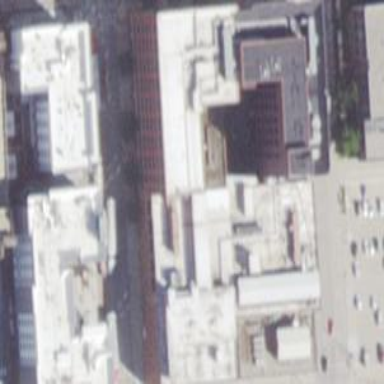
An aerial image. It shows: Part of the building is designated for commercial use.